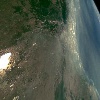
Label: land